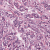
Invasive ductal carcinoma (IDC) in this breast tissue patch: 1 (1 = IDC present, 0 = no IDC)